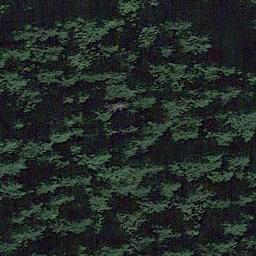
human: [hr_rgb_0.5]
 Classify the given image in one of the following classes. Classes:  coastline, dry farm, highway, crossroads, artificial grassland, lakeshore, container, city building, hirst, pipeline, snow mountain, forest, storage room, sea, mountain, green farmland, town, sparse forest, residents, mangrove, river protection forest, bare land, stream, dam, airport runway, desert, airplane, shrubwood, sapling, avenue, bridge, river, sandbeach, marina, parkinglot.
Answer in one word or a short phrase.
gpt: forest